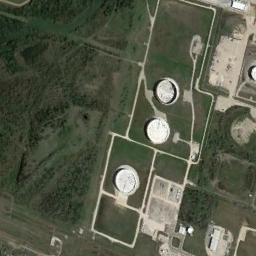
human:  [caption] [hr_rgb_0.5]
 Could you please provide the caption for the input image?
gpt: The storage tanks are surrounded by grass .

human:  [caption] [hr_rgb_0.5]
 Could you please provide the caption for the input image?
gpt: There are three white storage tanks on the grass .

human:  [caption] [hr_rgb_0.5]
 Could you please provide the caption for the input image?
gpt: There is a green pool beside the storage tanks .

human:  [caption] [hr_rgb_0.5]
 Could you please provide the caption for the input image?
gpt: There are several neatly arranged large oil storage tanks in the factory, And there are large lawns in the factory .

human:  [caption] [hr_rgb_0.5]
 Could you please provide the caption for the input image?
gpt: There are three storage tanks on a green meadow .